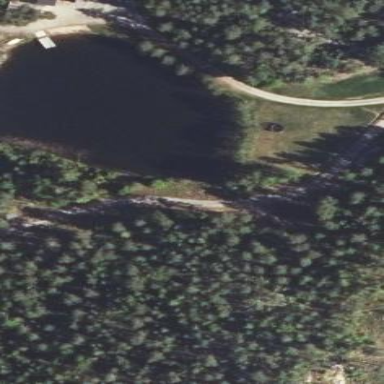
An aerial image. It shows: Serene pond surrounded by nature.